Question: I'll be very specific about this, this is a real question and I'm facing a real problem right now.
I don't want to optimize my program, or my code, in order to make it run faster, its not that.
I must write a program that changes the 'speed' of another program.
An example for this is CE 'speedhack', you select a target program and makes it run faster or slower, if you're playing a flash game in a browser you can slow down the flash plugin speed which makes the game run 'faster' or 'slower'.

I know that CE does this loading a library into the other program and most certainly the library creates a thread at 'DllMain', 'DLL_PROCESS_ATTACH' which will change the 'speed' of other threads in the program. So it doesn't even gets to be 'other' application at that case.
All I want is the right direction for this, how is this 'speed' changed.
Please do not close my question, if you did not understand please leave a comment I'll provide necessary details. I'm a real programmer looking for a real answer.
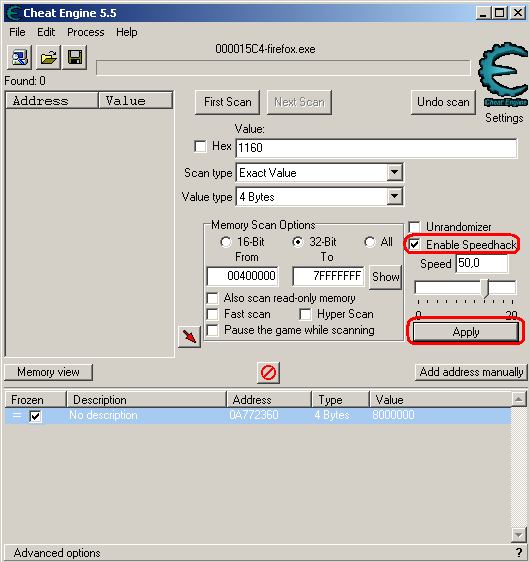
Answer: First of all, this "speedhack" doesn't make a program run faster. It just manipulates the timers the program uses by hooking (via dll-injection). Just like the values that Java's 'System.currentTimeMillis()' or C++'s 'time_t time; time(&time)' give.
A more detailed explanation can be found at <URL>.
The formula then is 'returned_time = basetime+((currenttime-basetime)*speed_factor)'.